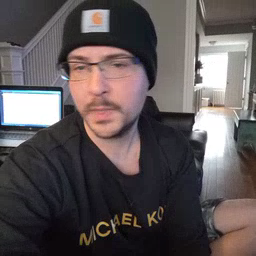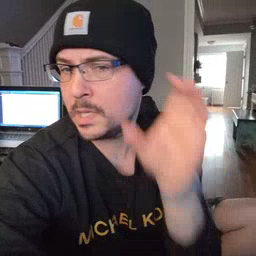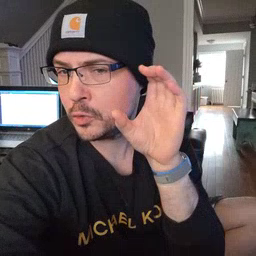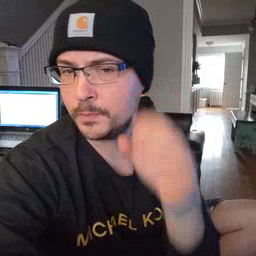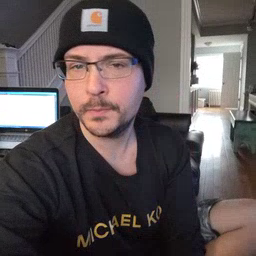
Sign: hear